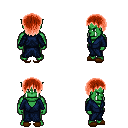
a pixel art fantasy rpg character, male body template, orc, green skin, blue robe, magenta pants, red plain hairstyle, brown slippers, four views (front, back, left, right), 2x2 character sprite sheet, small pixel art, hard edges, no anti-aliasing